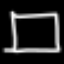
Label: square